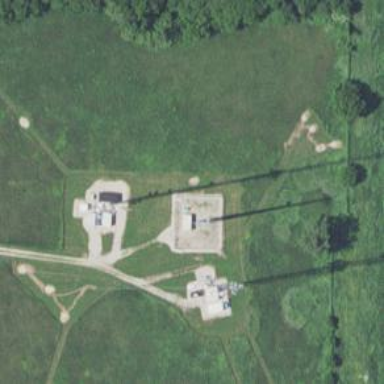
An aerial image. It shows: Communication mast tower.